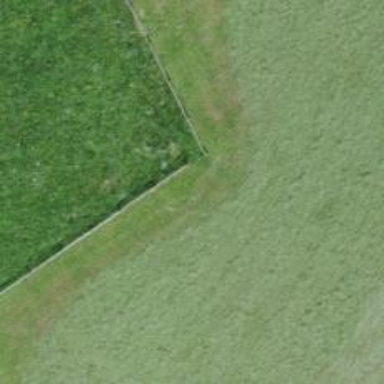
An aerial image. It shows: Path covered with grass.